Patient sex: F
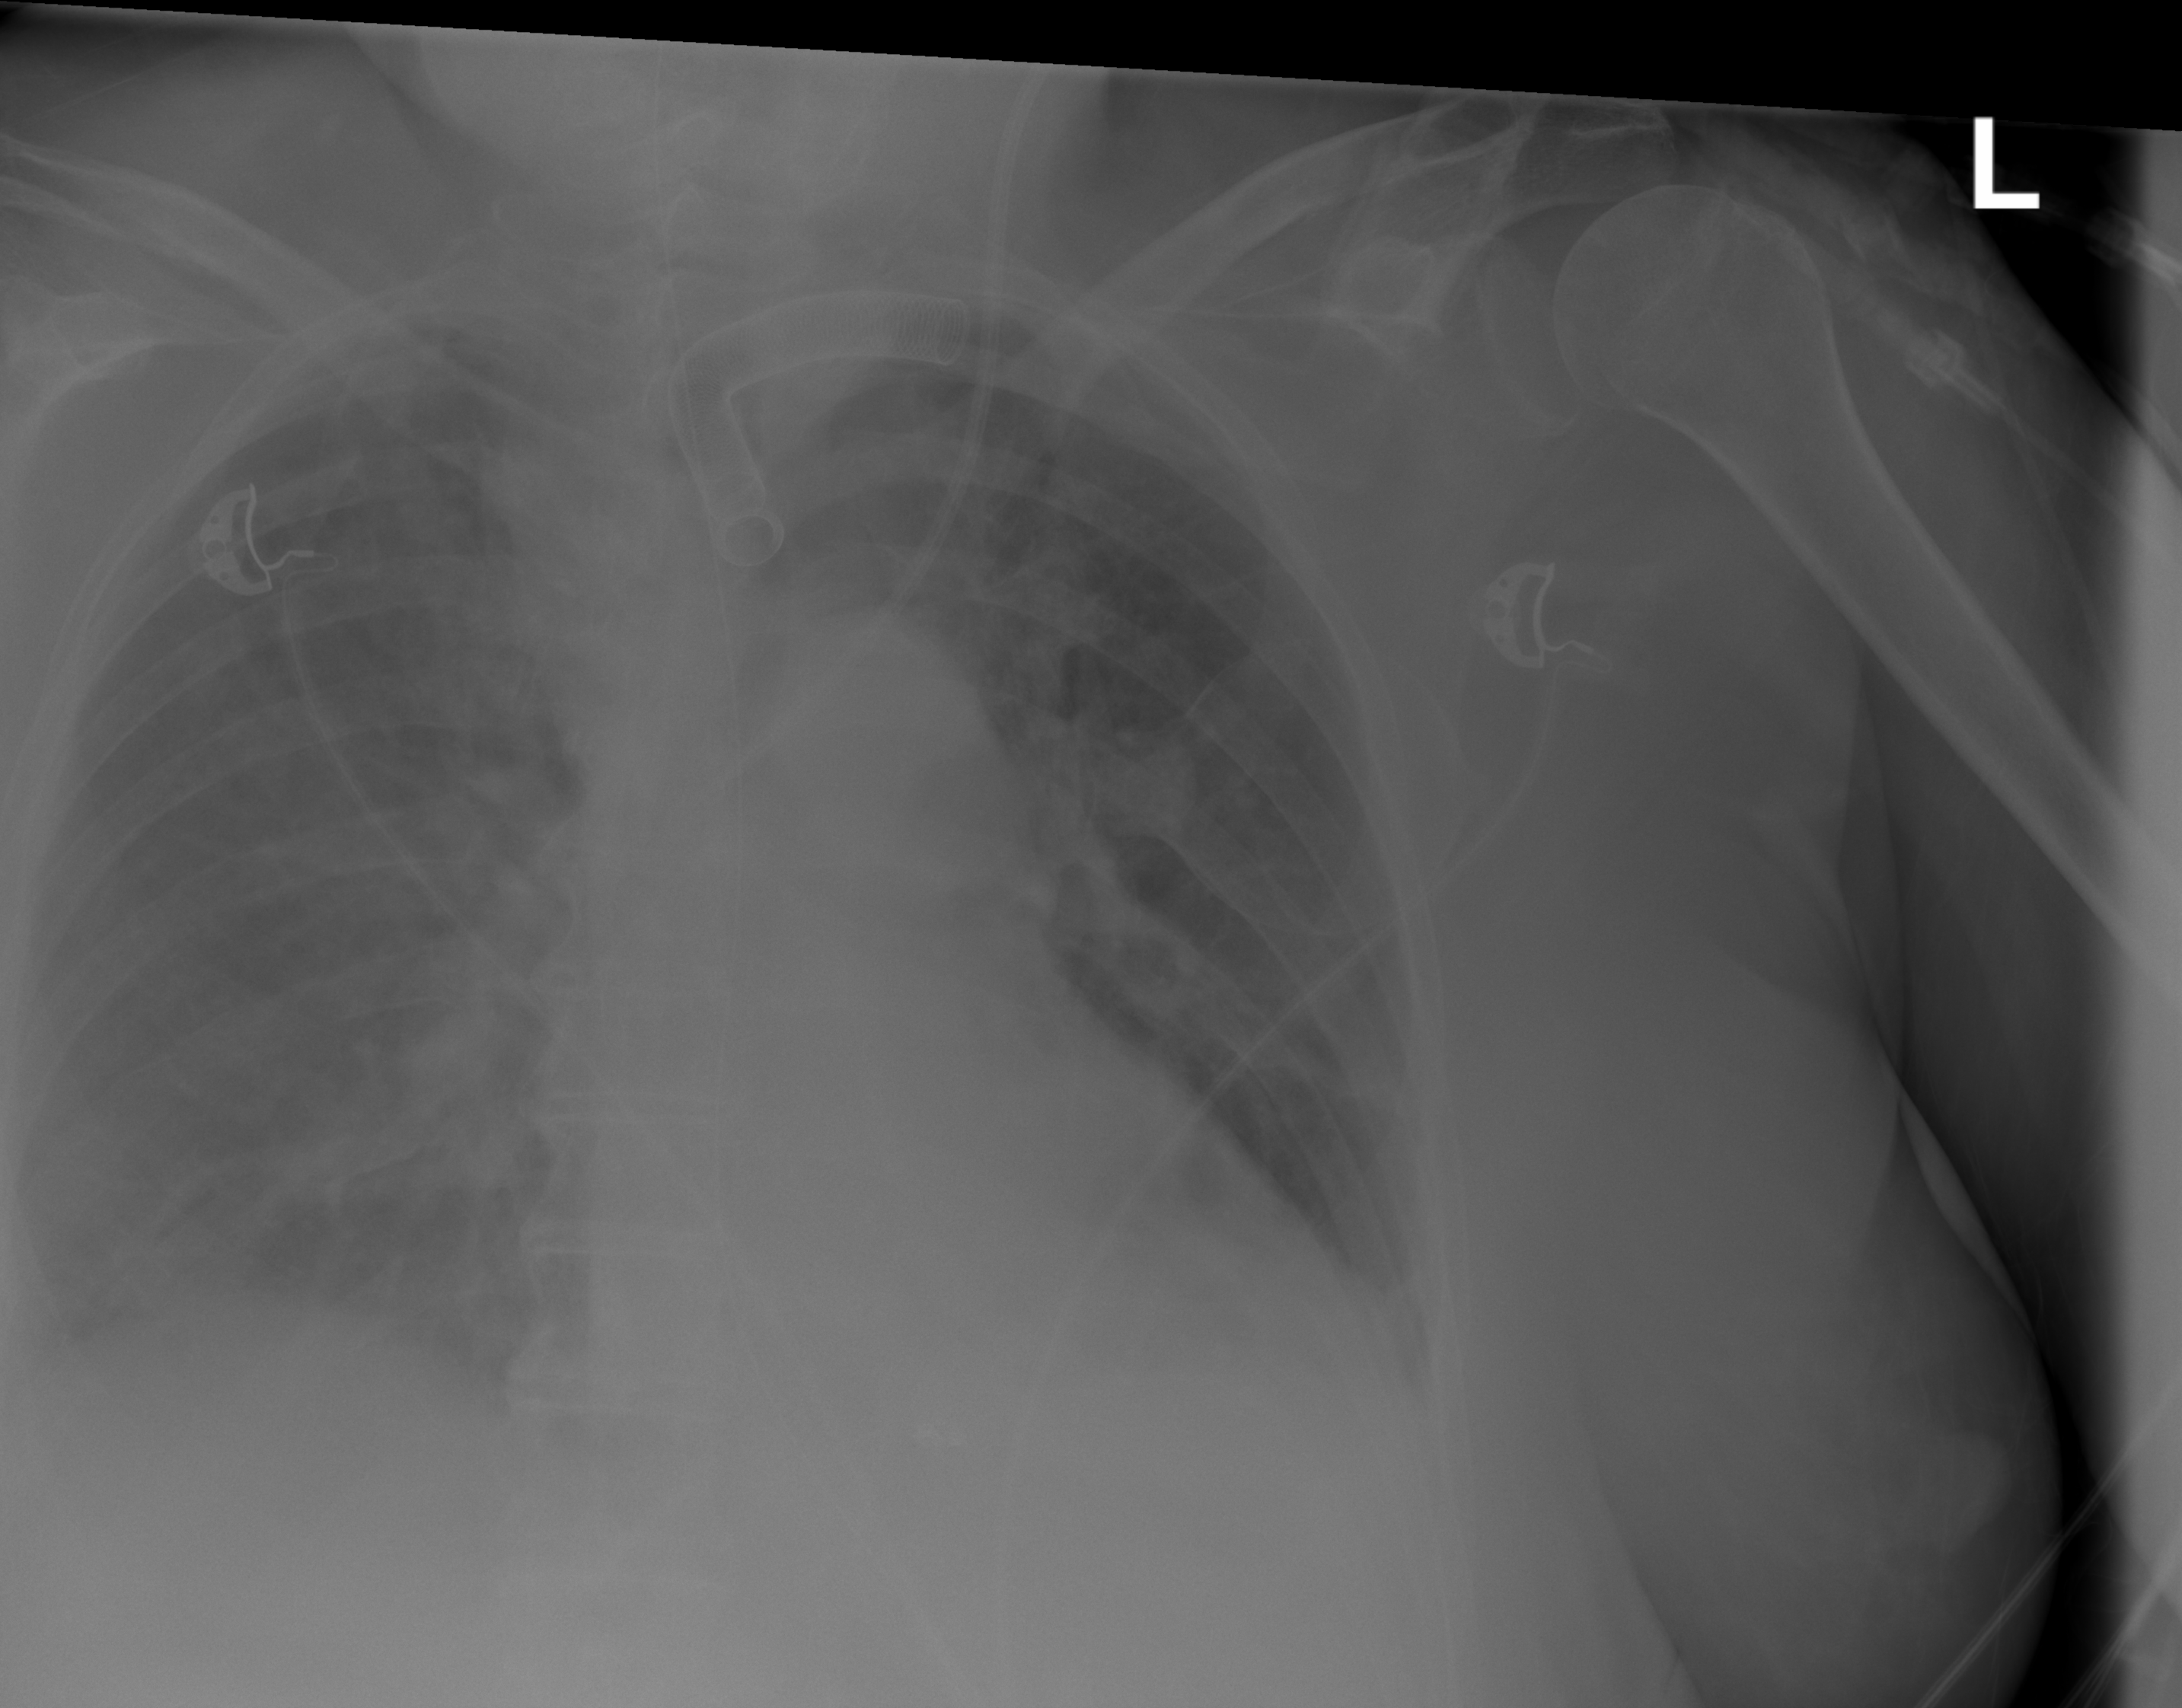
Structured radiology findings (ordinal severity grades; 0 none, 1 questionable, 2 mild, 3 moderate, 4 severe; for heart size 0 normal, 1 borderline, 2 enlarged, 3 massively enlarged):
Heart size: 1
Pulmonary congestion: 0
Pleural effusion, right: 1
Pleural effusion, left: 1
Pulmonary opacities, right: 2
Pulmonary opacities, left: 0
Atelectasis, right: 2
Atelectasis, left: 2